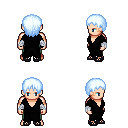
a pixel art fantasy rpg character, male body template, human, light skin, gray robe, teal pants, white cyan plain hairstyle, white cloth bandages, ghillies, four views (front, back, left, right), 2x2 character sprite sheet, small pixel art, hard edges, no anti-aliasing